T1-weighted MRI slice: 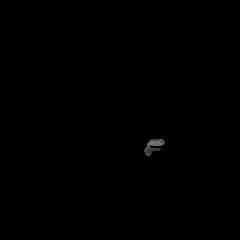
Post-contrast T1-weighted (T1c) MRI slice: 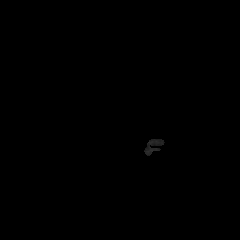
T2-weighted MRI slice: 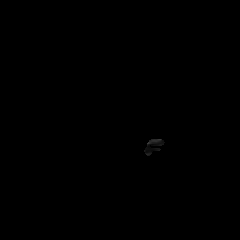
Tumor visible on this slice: no